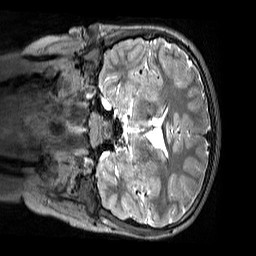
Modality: T2w
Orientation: coronal
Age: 11
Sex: male
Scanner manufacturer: siemens
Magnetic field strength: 3 T
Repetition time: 3.2 s
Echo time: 0.408 s